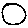
Label: circle